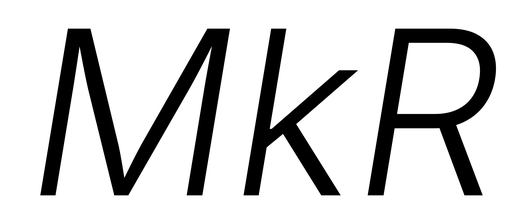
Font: Inter-Italic_Light_Italic